Question: Deployed App on IIS 8.5, Asp.net core
3 apps, Front-end, API and Login (on the same site);
All 3 are working PERFECTLY in IIS express from VS2015;
The front-end (only html/AngularJS) & API are working perfectly on IIS 8.5
But for the Login (IdentityServer4):
'''
InvalidOperationException: The view 'Index' was not found. The following locations were searched:
- ~/UI/Home/Views/Index.cshtml
- ~/UI/SharedViews/Index.cshtml
'''
I understand that '~/' refers to the approot;
My VS2015 structure:

Tested/Checked:
- - - CustomViewLocationExpander :'''
public class CustomViewLocationExpander : IViewLocationExpander {
public IEnumerable<string> ExpandViewLocations(ViewLocationExpanderContext context, IEnumerable<string> viewLocations){
yield return "~/UI/{1}/Views/{0}.cshtml";
yield return "~/UI/SharedViews/{0}.cshtml";
}
public void PopulateValues(ViewLocationExpanderContext context)
{
}
}
'''
I can access all content freely on 'wwwroot' only js/images/css
I'm clueless on this one.
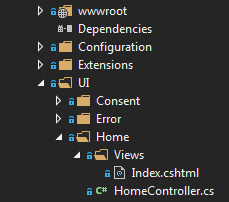
Answer: I searched for more than an hour before posting. Took a break and found this :
<URL>
add "UI" to the publish options in project.json
'''
"publishOptions": {
"include": [
"wwwroot",
"UI",
"YourCertificateName.pfx",
"web.config"
]}
'''
Precision : "UI" Refers to the 'root' folder containing my views. You have to include them all (root view folders) in "publishOptions" to be exported.